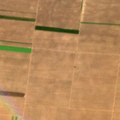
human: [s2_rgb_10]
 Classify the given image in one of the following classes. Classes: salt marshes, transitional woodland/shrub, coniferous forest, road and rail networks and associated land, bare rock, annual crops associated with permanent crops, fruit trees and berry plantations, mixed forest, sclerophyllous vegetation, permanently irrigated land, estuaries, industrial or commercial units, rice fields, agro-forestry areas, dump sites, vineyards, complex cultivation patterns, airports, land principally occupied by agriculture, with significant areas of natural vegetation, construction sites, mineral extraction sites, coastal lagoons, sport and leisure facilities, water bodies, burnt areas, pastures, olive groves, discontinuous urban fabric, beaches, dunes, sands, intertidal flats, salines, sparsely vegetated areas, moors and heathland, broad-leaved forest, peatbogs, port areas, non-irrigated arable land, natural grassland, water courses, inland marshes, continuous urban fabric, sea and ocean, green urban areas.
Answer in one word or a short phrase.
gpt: non-irrigated arable land